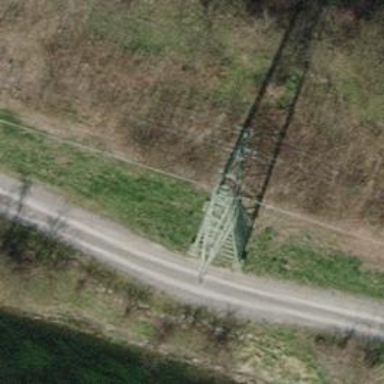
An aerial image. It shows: Lattice structure tower used for power distribution.